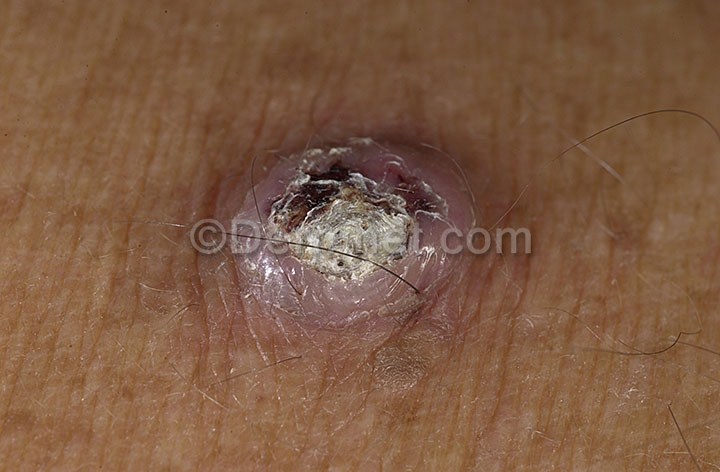
Disease: Seborrheic Keratoses and other Benign Tumors